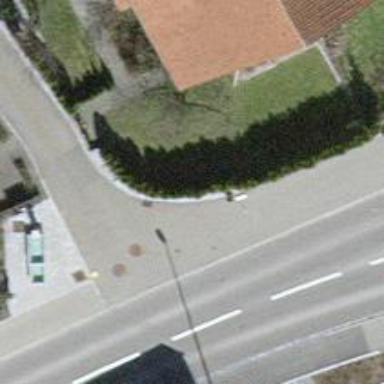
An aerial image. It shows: Bus stop with platform for public transport.